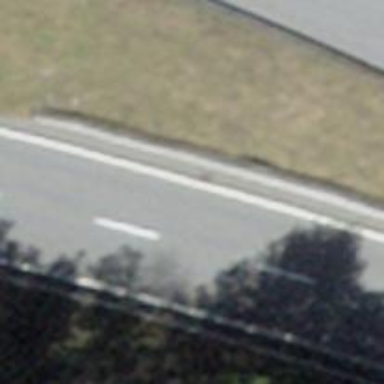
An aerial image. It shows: Asphalt road classified as primary highway.